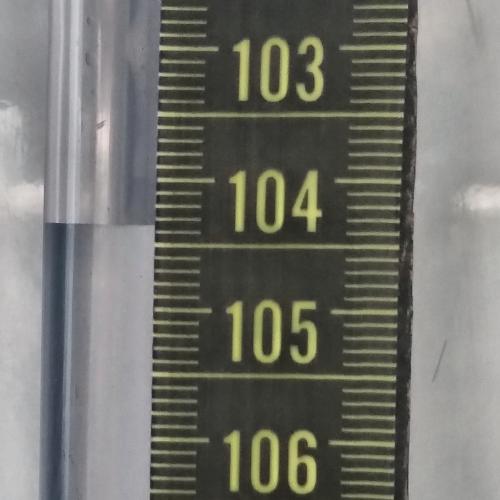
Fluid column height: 104.3 cm